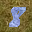
Label: 8